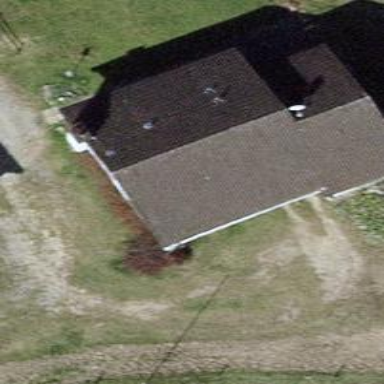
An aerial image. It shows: Simple house.